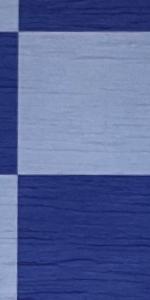
Label: Empty